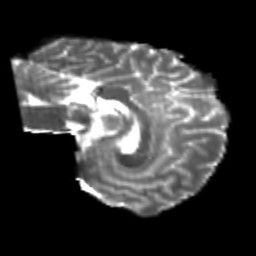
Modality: T2w
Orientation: sagittal
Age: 24
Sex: female
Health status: healthy
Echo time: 0.074 s